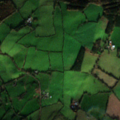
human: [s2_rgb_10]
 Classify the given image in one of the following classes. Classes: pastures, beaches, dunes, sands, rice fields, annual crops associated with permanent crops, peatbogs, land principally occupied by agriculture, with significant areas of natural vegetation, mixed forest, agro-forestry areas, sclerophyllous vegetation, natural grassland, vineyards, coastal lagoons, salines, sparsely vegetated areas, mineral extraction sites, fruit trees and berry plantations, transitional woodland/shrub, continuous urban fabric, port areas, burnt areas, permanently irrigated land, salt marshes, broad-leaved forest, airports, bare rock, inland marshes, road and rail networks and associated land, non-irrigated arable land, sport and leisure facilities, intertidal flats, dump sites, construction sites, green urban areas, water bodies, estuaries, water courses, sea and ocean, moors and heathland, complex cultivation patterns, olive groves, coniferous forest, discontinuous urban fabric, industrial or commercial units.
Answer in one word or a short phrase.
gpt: non-irrigated arable land, pastures, broad-leaved forest